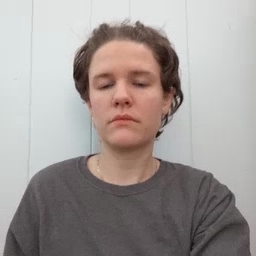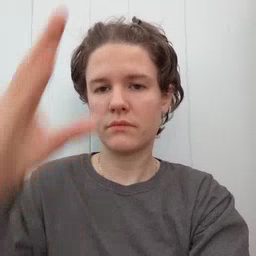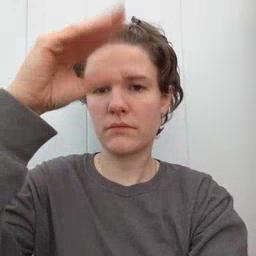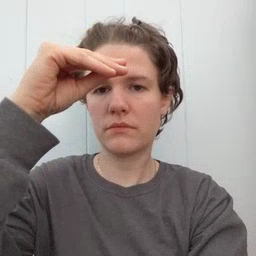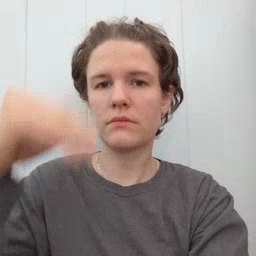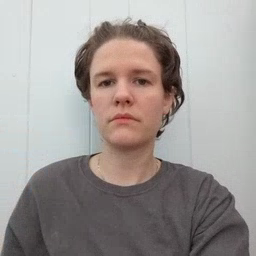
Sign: boy